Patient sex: M
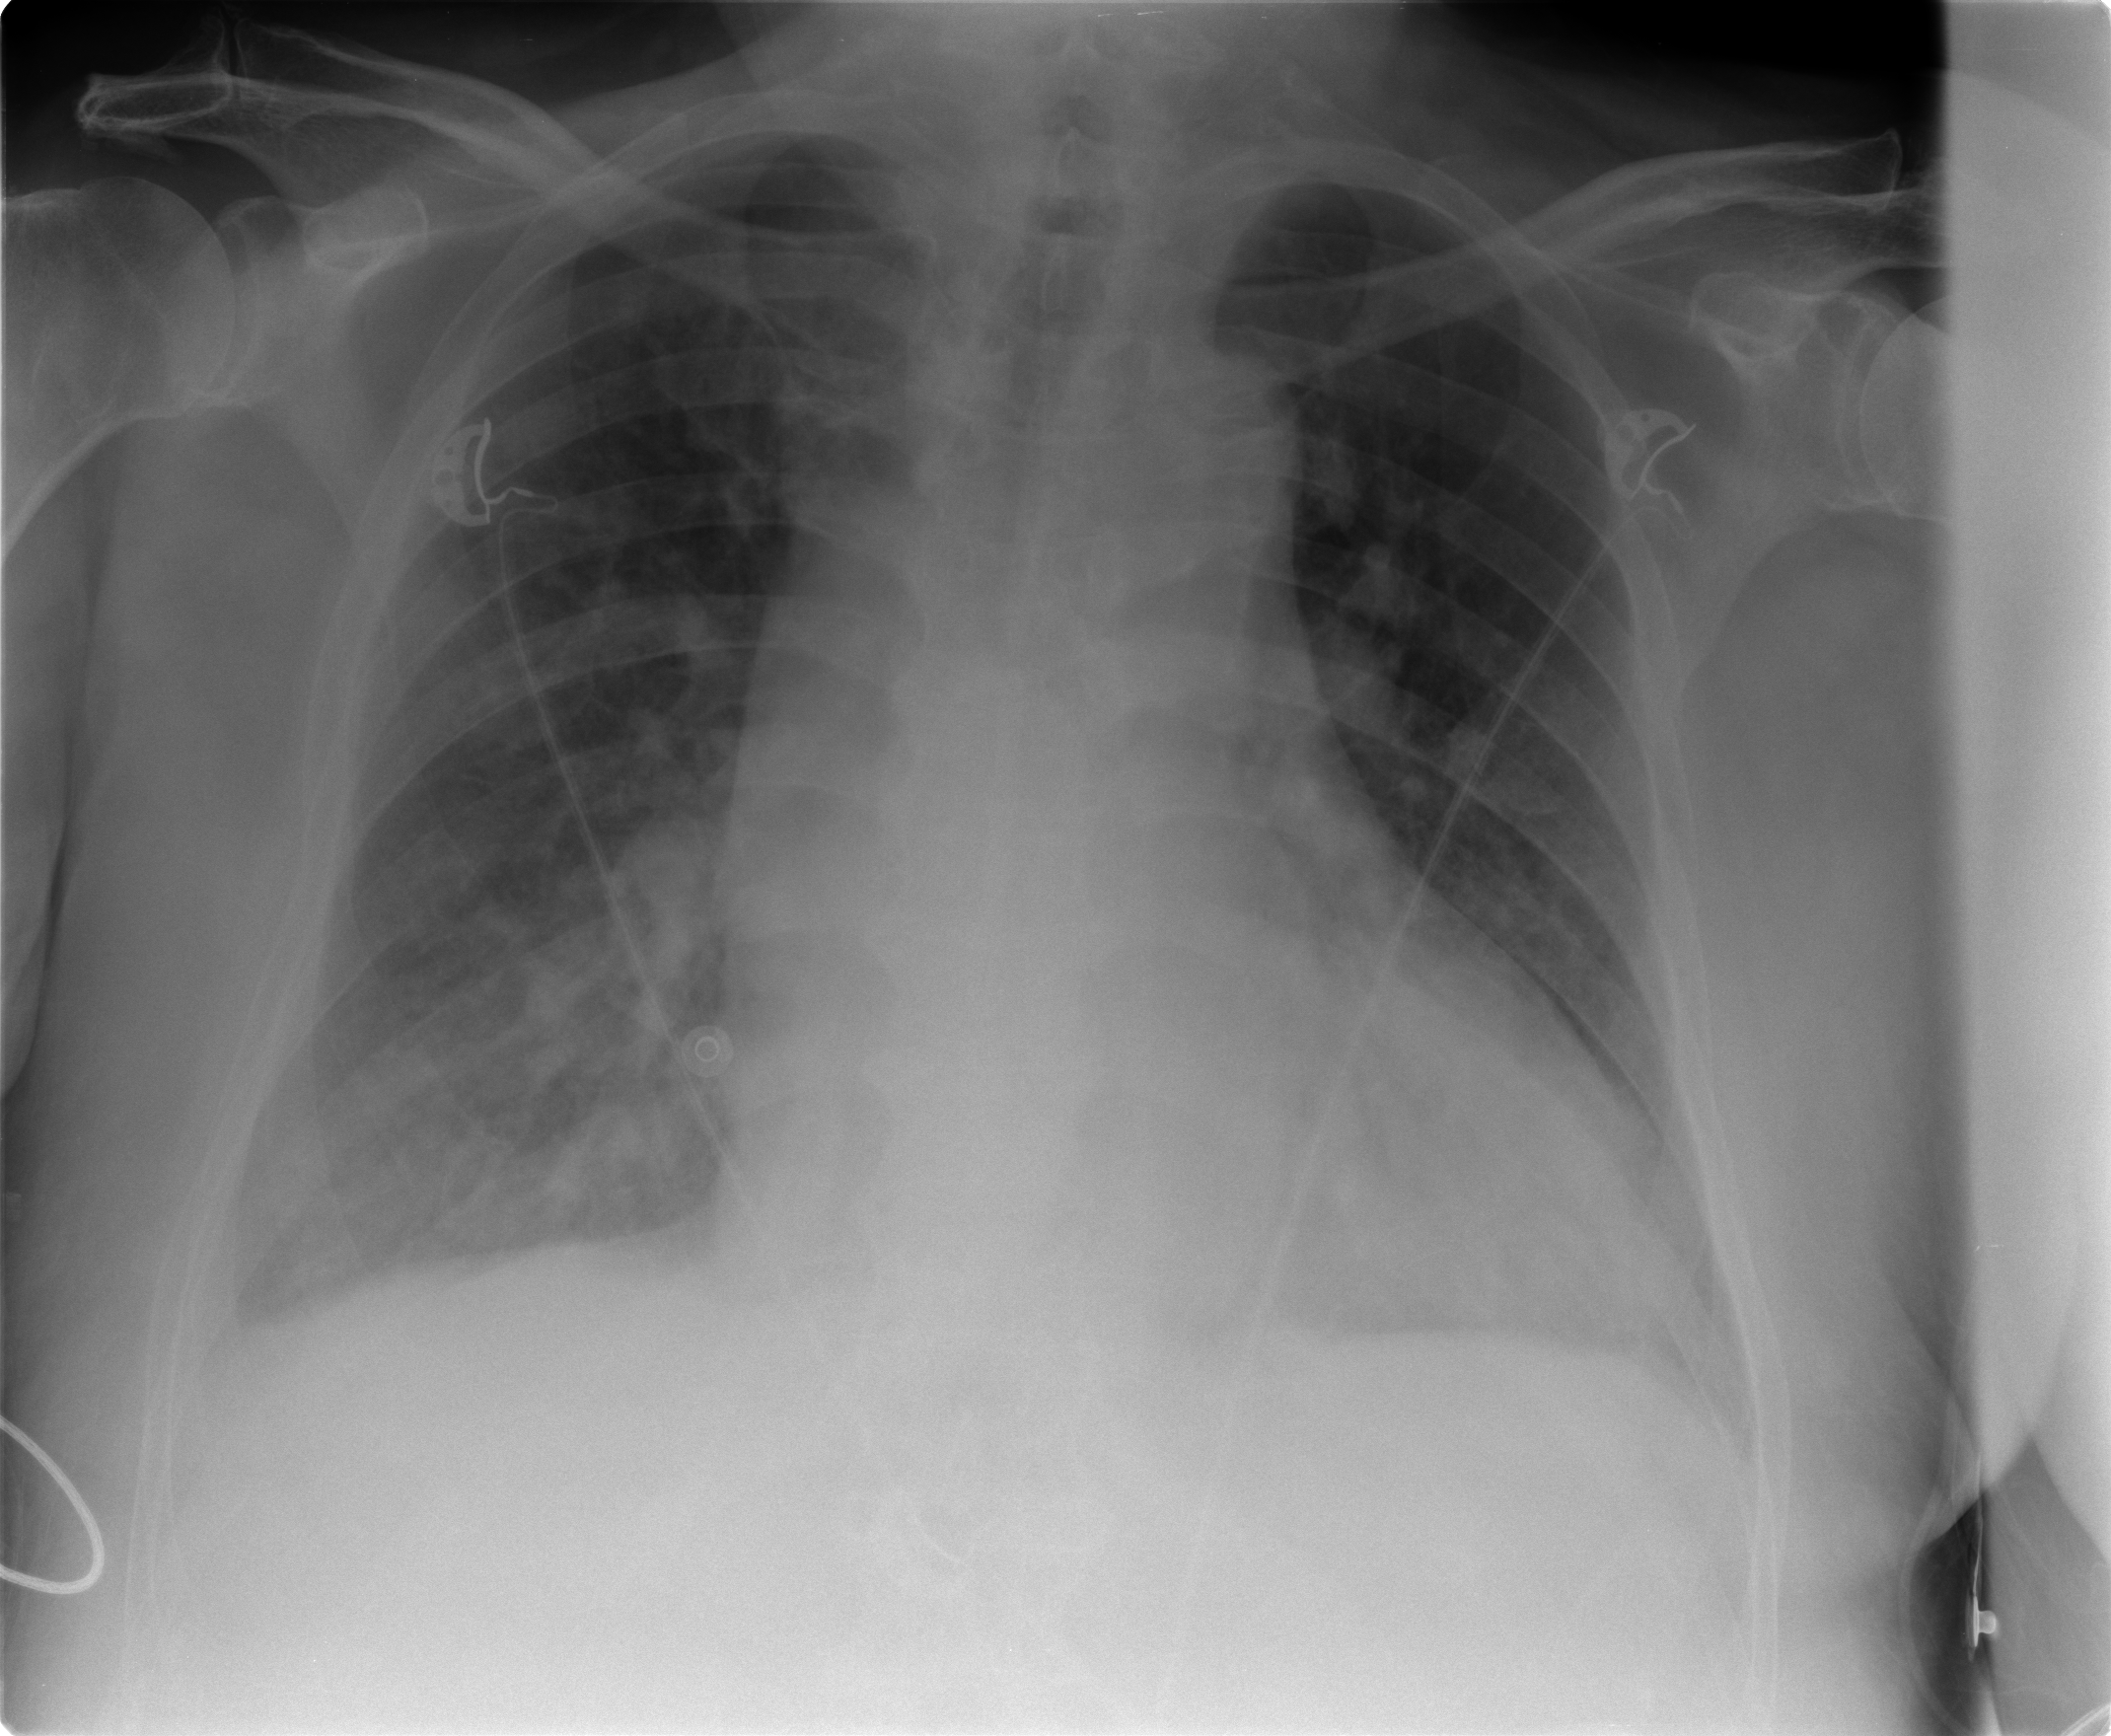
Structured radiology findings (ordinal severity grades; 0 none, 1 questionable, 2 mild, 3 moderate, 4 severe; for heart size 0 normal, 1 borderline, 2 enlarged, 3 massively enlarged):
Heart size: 2
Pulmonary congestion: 3
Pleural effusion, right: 1
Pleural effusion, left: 1
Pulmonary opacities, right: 0
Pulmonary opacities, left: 0
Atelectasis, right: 2
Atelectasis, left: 2